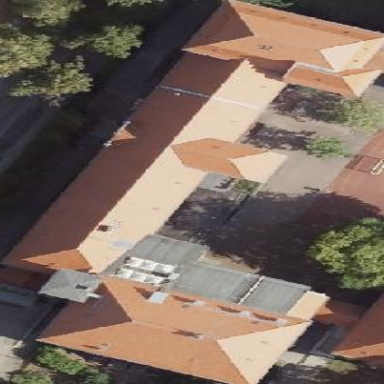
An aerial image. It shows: Building with hipped roof.